九年级 · 度量几何学
已知: 如图 $\triangle A B C$ 内接于 $\odot O, O H \perp A C$ 于 $H$, 过 $A$ 点的切线与 $O C$ 的延长线交于点 $D, \angle B=30^{\circ}$, $O H=5$. 请求出:

(1) $\angle A O C$ 的度数;

(2)劣弧 $A C$ 的长(结果保留 $\pi$ );

(3)线段 $A D$ 的长(结果保留根号).

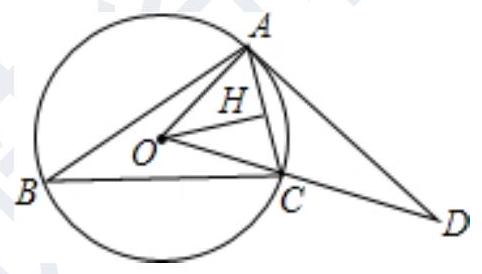
答案: 解: (1) $\because \angle B=30^{\circ}$,
$\therefore \angle A O C=60^{\circ}$ (同弧所对的圆心角等于它所对圆周角的 2 倍);

(2) $\because O A=O C, O H \perp A C$,

$\therefore \angle A O H=\frac{1}{2} \angle A O C=30^{\circ}$, 而 $O H=5$,

$\therefore A H=\frac{5}{\sqrt{3}}=\frac{5 \sqrt{3}}{3}$, 则 $O A=\frac{10 \sqrt{3}}{3}$;

$\therefore$ 劣弧 $A C$ 的长 $=\frac{60 \pi \cdot \frac{10 \sqrt{3}}{3}}{180}=\frac{10 \sqrt{3} \pi}{9}$.

(3) $\because A D$ 是 $\odot O$ 的切线,

$\therefore \angle O A D=90^{\circ}$,

又 $\because \angle A O D=60^{\circ}, O A=\frac{10 \sqrt{3}}{3}$,

$\therefore A D=\sqrt{3} O A=10$.